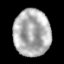
Tissue: lung
Cell type: T cells
Senescence score: 0.2344
Nuclear area (px): 1688
Mean DAPI intensity: 174.43